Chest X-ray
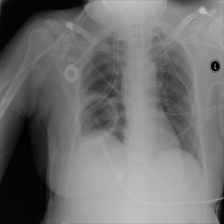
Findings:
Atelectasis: negative
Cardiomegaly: negative
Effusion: negative
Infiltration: negative
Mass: negative
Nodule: negative
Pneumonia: negative
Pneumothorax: negative
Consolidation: negative
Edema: negative
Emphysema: negative
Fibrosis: negative
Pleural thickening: negative
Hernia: negative